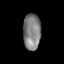
Tissue: skin
Cell type: Epithelial cells
Senescence score: 0.2434
Nuclear area (px): 628
Mean DAPI intensity: 126.131